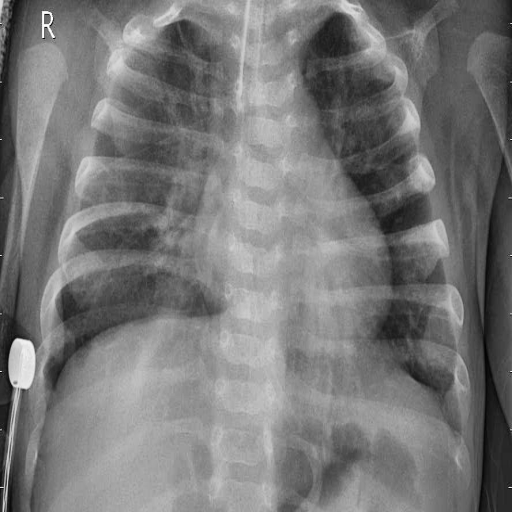
Finding: PNEUMONIA